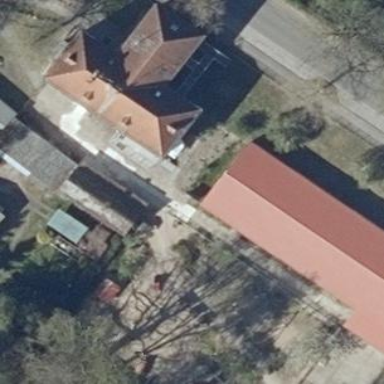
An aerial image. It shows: Kindergarten building.